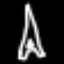
Label: The Eiffel Tower